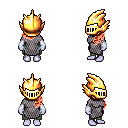
a pixel art fantasy rpg character, female body template, dark elf, purple skin, chain mail, teal pants, red left-swept hairstyle, gold helm, white cloth bracers, four views (front, back, left, right), 2x2 character sprite sheet, small pixel art, hard edges, no anti-aliasing